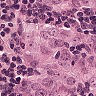
Metastatic tissue present: yes